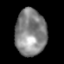
Tissue: lung
Cell type: Epithelial cells
Senescence score: 0.1886
Nuclear area (px): 1415
Mean DAPI intensity: 132.642